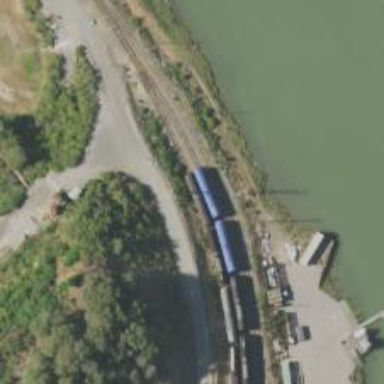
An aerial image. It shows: Railway siding with rails.